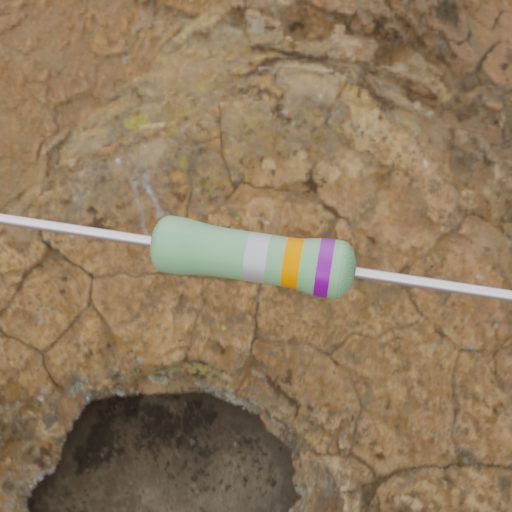
Resistor colour bands (in order): silver, orange, violet